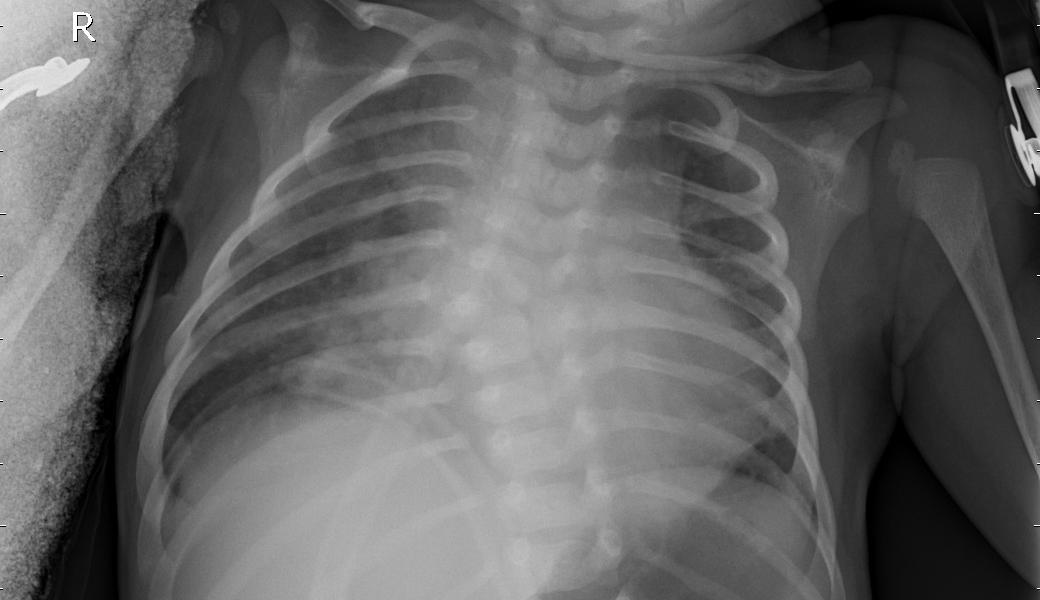
Diagnosis: PNEUMONIA